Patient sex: M
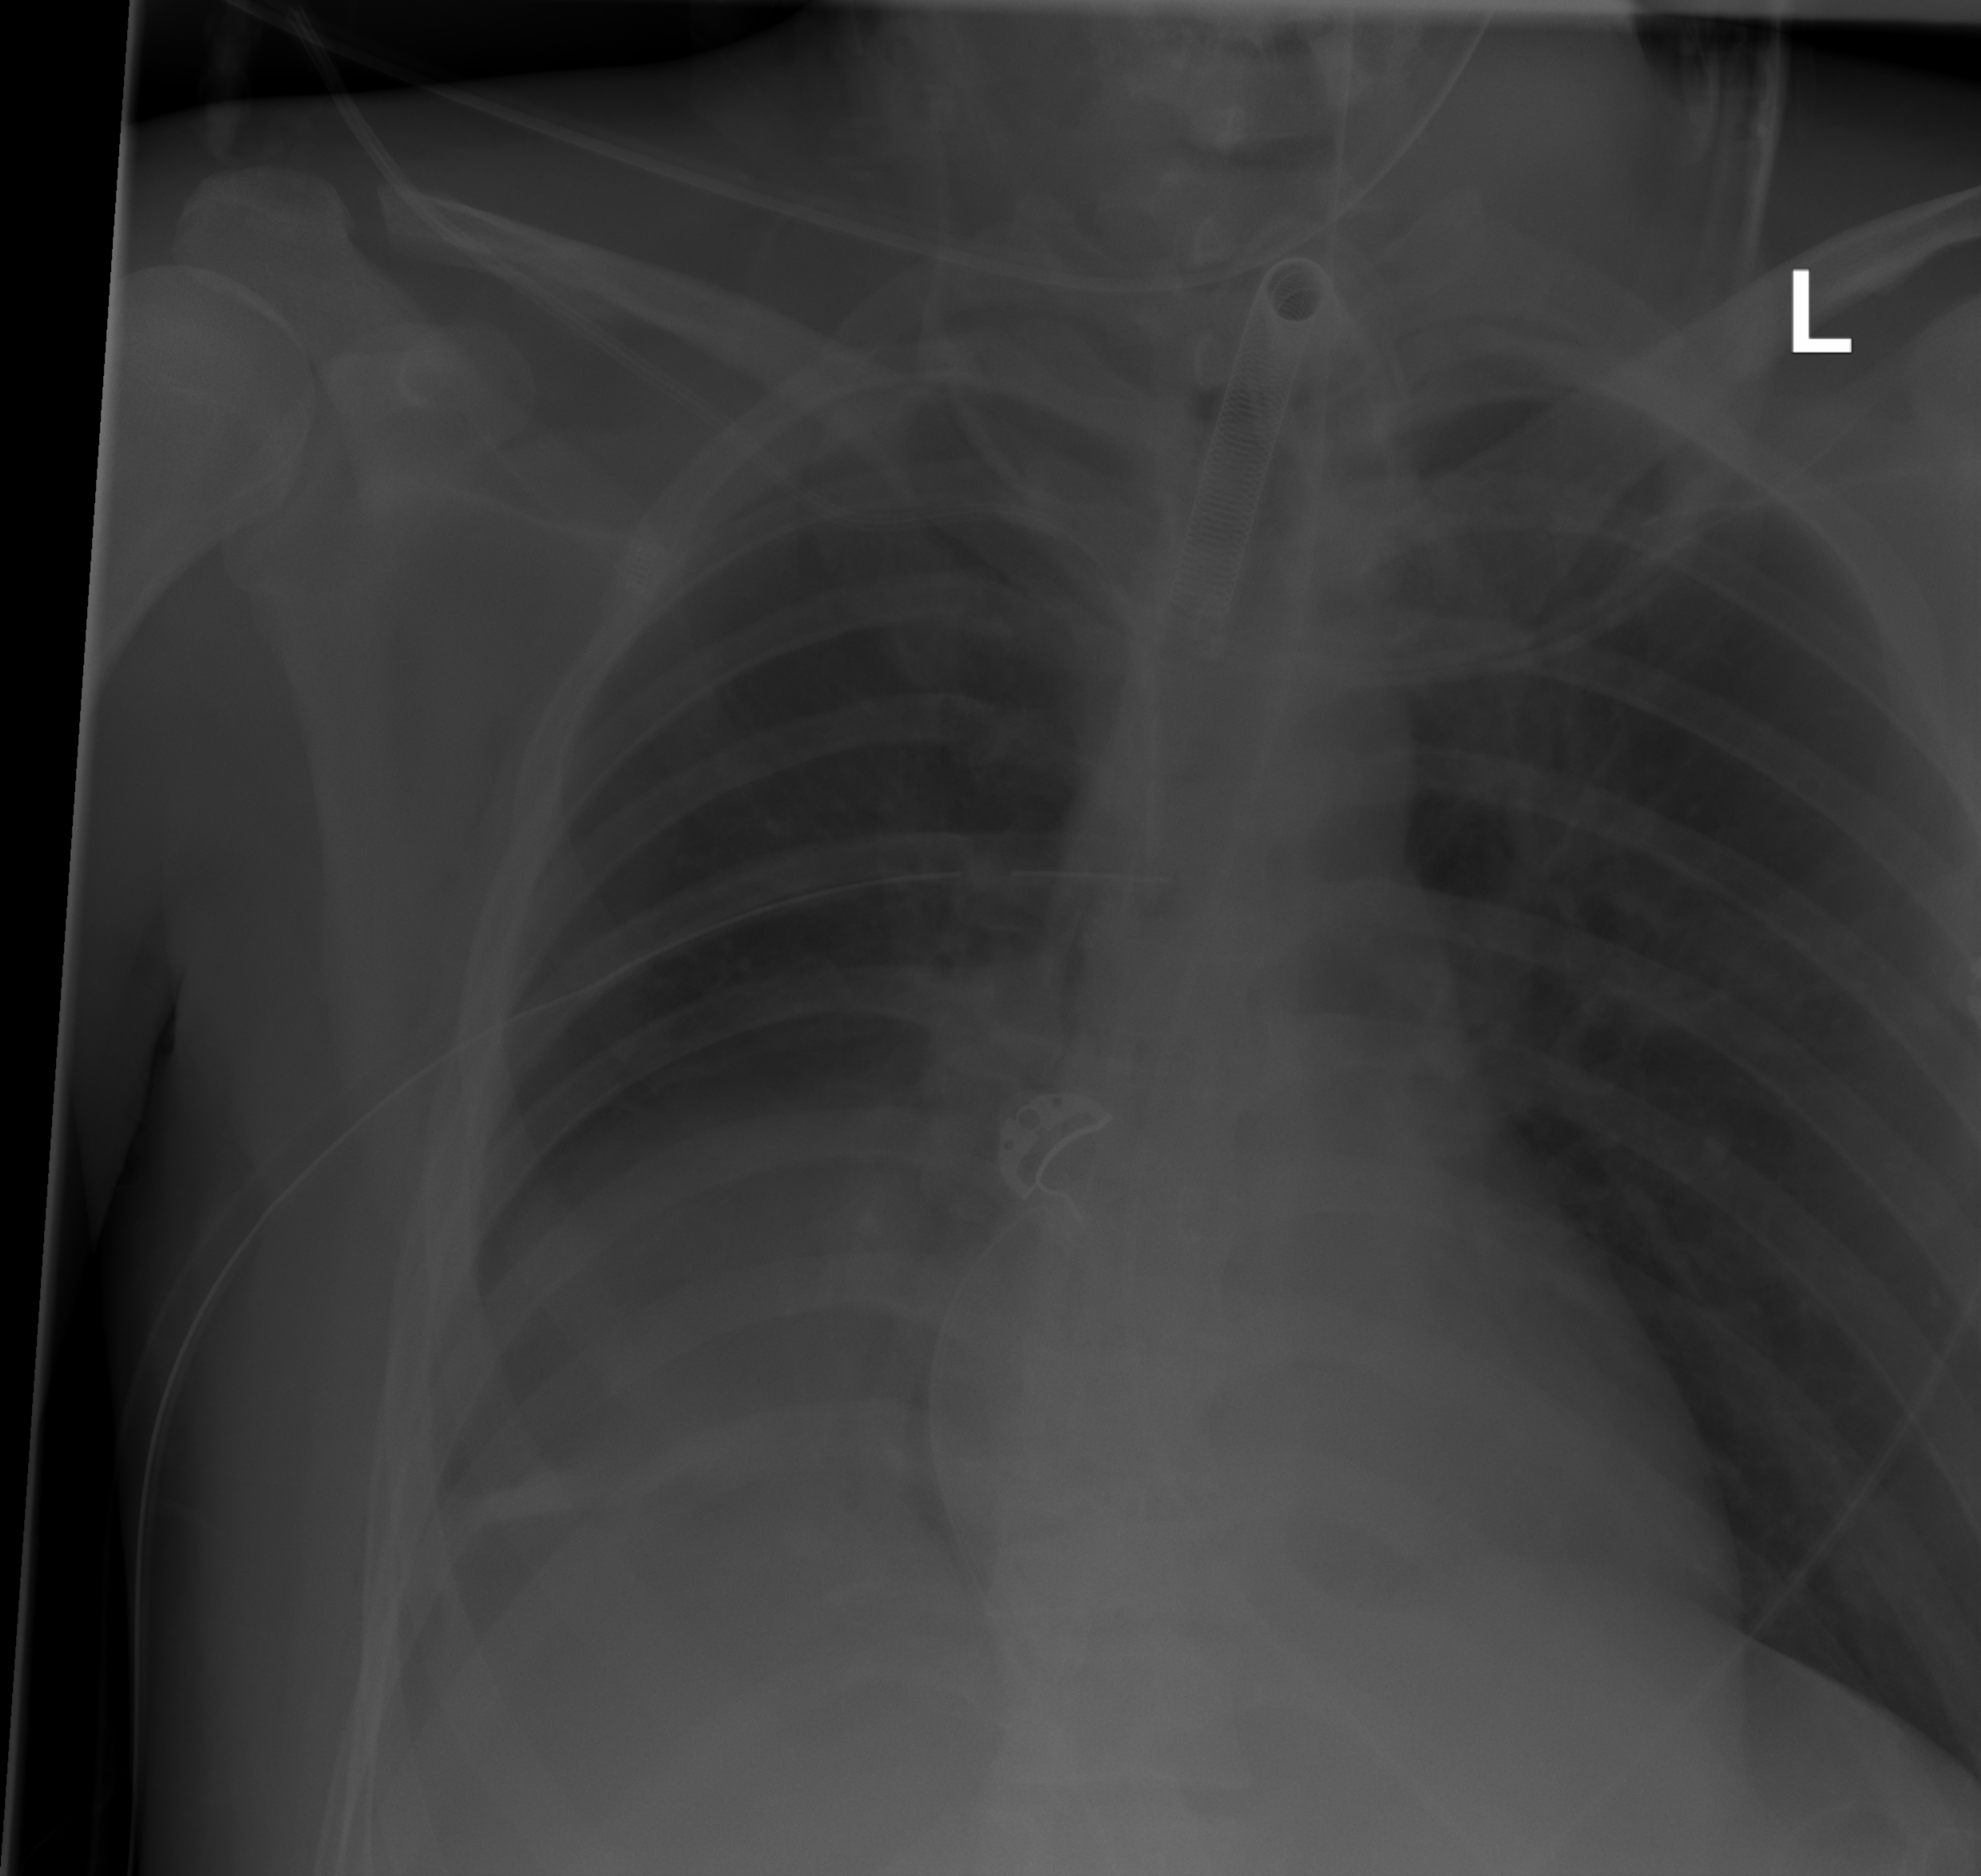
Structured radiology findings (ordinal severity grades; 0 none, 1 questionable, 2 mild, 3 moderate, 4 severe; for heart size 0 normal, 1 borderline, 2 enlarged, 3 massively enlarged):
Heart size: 0
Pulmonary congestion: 0
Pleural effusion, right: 3
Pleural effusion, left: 0
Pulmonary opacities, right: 0
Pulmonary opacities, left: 0
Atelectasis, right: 3
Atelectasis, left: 0